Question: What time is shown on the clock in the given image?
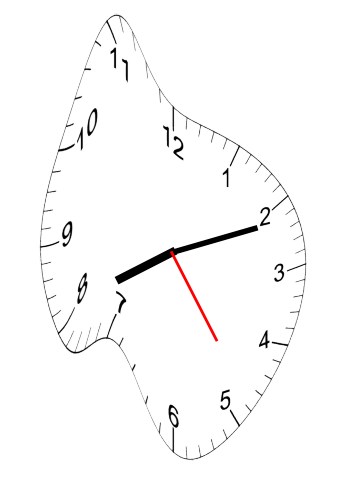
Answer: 08:11:24